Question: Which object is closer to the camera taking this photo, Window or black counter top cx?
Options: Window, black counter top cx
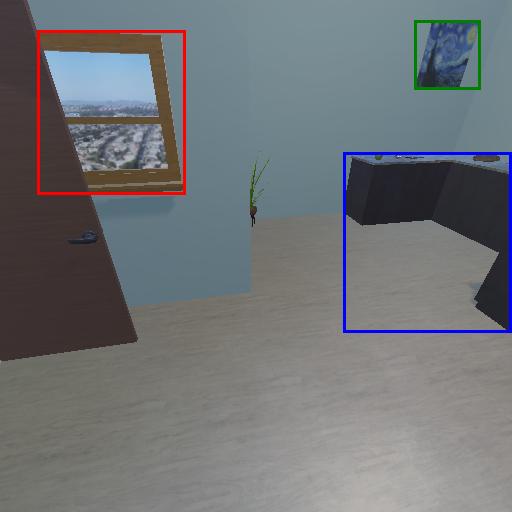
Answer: Window